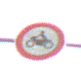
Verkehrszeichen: VerbotKraftraeder
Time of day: MorningAfternoon
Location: Outdoor (Suburban)
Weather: Overcast
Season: NotSpecified
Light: Natural